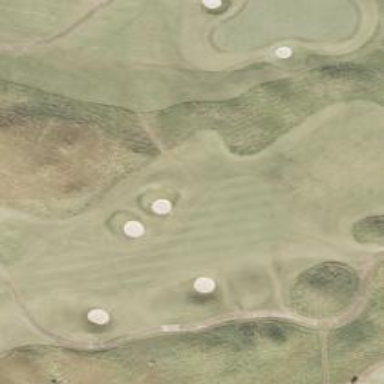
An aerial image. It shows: View of golf hole.